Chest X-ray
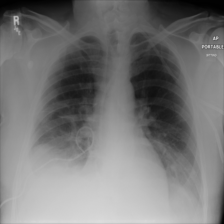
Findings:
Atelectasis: positive
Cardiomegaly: negative
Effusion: positive
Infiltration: negative
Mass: negative
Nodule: negative
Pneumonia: negative
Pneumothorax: negative
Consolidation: negative
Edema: negative
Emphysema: negative
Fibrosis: negative
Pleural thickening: negative
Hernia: negative